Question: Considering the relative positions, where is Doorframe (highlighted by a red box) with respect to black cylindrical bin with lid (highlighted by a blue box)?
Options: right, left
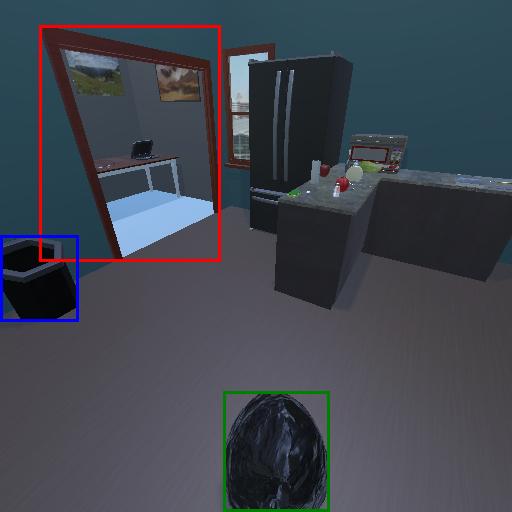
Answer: right